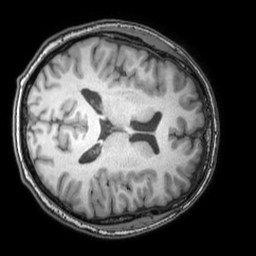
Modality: T1w
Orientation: axial
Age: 45
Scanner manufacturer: philips
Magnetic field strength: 3 T
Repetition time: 0.007 s
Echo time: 0.003501 s